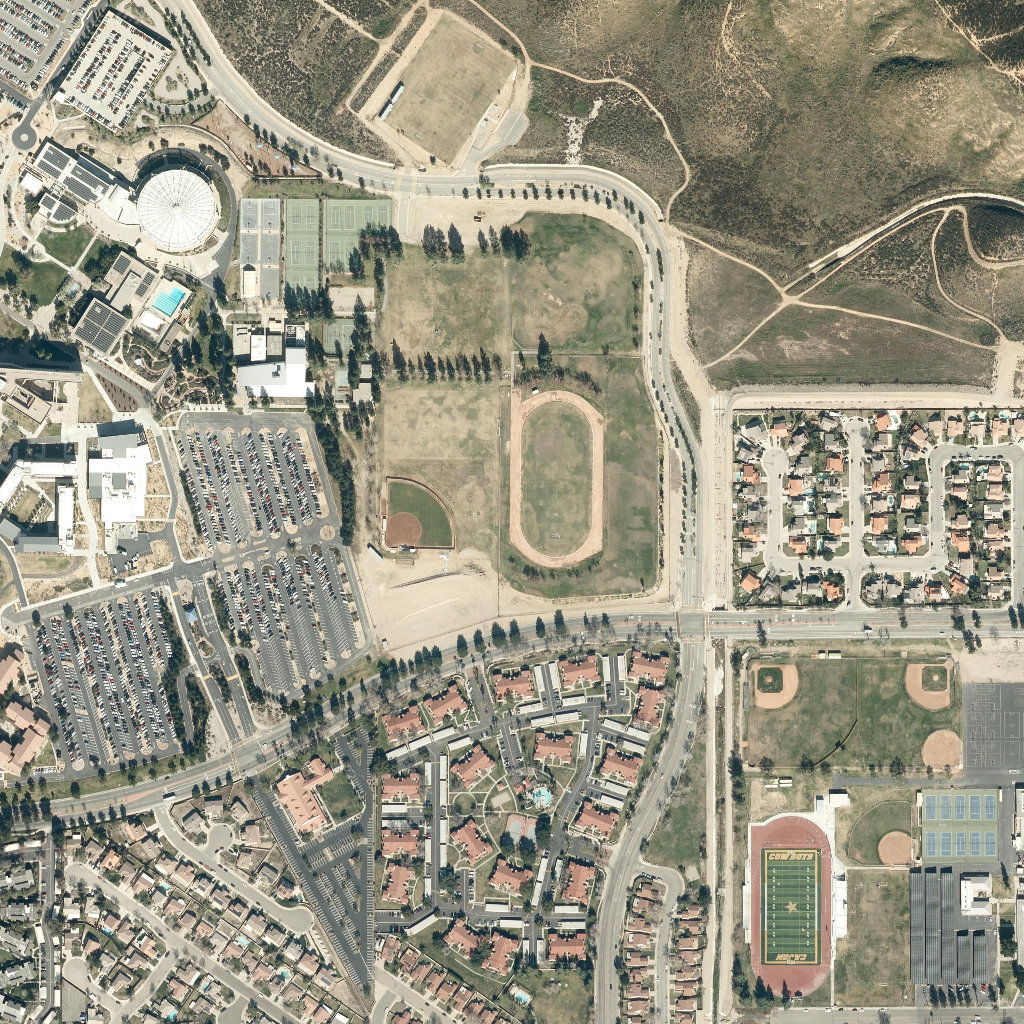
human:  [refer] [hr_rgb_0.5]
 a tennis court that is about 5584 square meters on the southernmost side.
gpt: <box>[[90, 77, 97, 84, 0]]</box>

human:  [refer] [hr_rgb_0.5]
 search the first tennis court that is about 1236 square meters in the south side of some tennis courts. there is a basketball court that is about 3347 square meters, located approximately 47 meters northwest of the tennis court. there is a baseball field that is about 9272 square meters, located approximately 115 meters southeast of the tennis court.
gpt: <box>[[31, 31, 34, 34, 0]]</box>

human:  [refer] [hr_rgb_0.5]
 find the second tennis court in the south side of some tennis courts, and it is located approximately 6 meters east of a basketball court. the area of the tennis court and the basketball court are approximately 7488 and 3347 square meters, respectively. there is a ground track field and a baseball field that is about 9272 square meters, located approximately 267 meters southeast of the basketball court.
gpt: <box>[[27, 19, 38, 30, 0]]</box>